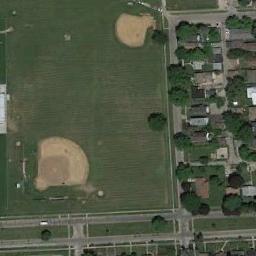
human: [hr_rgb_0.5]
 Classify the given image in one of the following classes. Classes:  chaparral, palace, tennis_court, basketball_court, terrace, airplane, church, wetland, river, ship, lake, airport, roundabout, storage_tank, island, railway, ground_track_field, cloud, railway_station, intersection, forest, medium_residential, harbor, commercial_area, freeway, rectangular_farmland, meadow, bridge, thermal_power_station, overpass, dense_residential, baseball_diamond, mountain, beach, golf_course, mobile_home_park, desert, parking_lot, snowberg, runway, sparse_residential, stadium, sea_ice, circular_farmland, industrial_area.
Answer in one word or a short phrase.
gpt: baseball_diamond